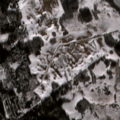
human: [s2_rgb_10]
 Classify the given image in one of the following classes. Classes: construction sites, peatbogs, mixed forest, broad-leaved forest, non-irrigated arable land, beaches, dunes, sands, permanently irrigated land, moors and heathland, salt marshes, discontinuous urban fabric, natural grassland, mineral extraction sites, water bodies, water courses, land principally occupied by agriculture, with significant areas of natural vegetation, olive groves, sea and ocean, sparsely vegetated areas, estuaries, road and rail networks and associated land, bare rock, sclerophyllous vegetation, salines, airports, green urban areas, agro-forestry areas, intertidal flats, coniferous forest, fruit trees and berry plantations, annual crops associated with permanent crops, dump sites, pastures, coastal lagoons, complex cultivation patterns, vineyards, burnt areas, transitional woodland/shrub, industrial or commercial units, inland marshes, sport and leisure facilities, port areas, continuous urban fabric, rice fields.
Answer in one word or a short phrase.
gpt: complex cultivation patterns, land principally occupied by agriculture, with significant areas of natural vegetation, mixed forest, transitional woodland/shrub